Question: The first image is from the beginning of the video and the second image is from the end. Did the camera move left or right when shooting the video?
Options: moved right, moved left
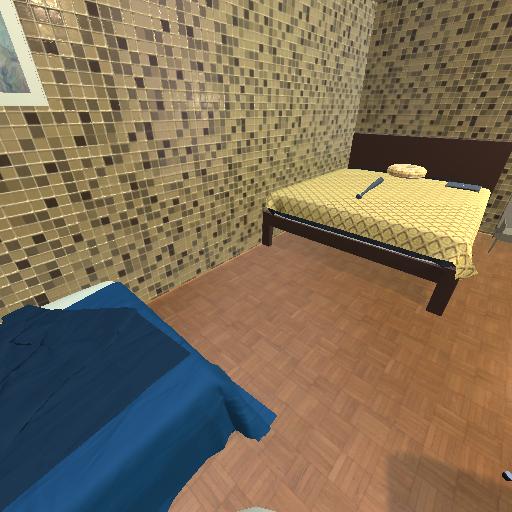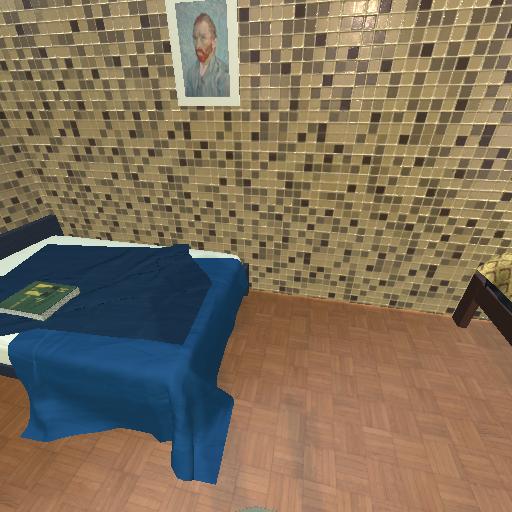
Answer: moved right